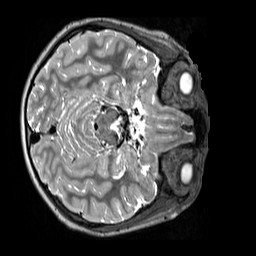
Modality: T2w
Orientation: axial
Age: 9
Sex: male
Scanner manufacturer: siemens
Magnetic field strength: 3 T
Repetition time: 3.2 s
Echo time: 0.408 s